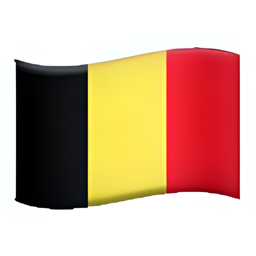
Name: flag for belgium
Emoji: 🇧🇪
Group: Flags
Sub-group: country-flag